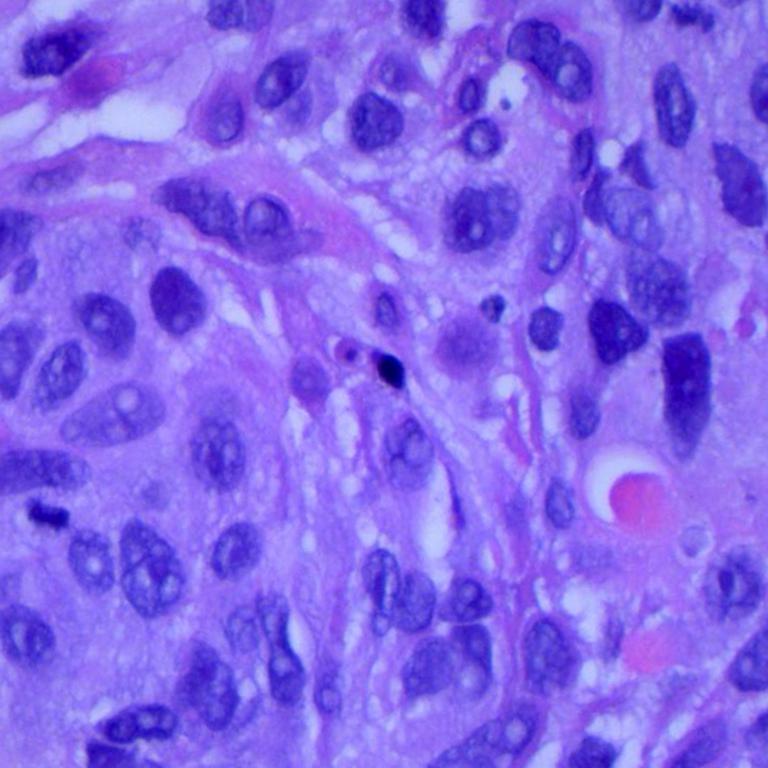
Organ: lung
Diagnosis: squamous carcinomas